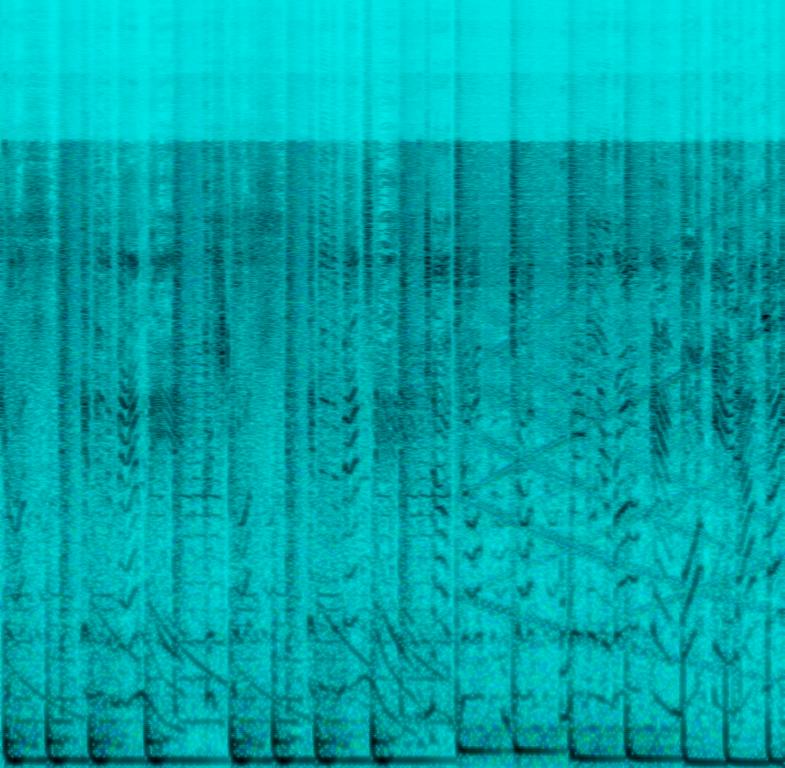
This is a hip-hop dance music piece. There is a male vocalist who is singing in a flamboyant manner. There is an electric guitar playing the melody joined by a strong bass sound. There is a groovy, urban atmosphere. This piece can be used as an accompaniment piece in modern dancing courses.